Aerial crown-view tile of a tropical tree (Barro Colorado Island, Panama), acquired 20250915:
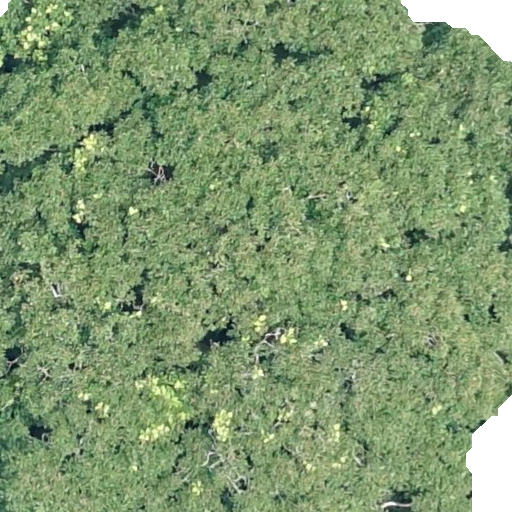
Species: Dipteryx oleifera
GBIF accepted scientific name: Dipteryx oleifera
Crown area: 512.272 m²